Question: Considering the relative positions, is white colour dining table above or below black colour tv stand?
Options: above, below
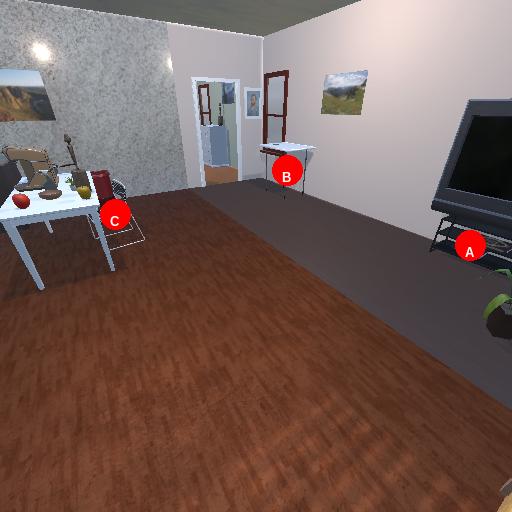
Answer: above